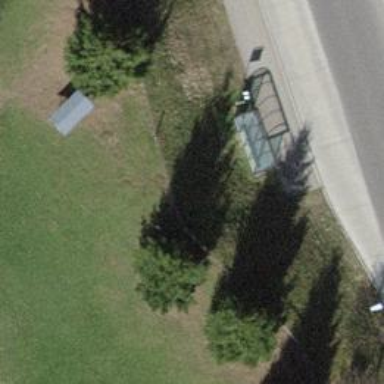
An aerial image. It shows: Shelter for public transport.